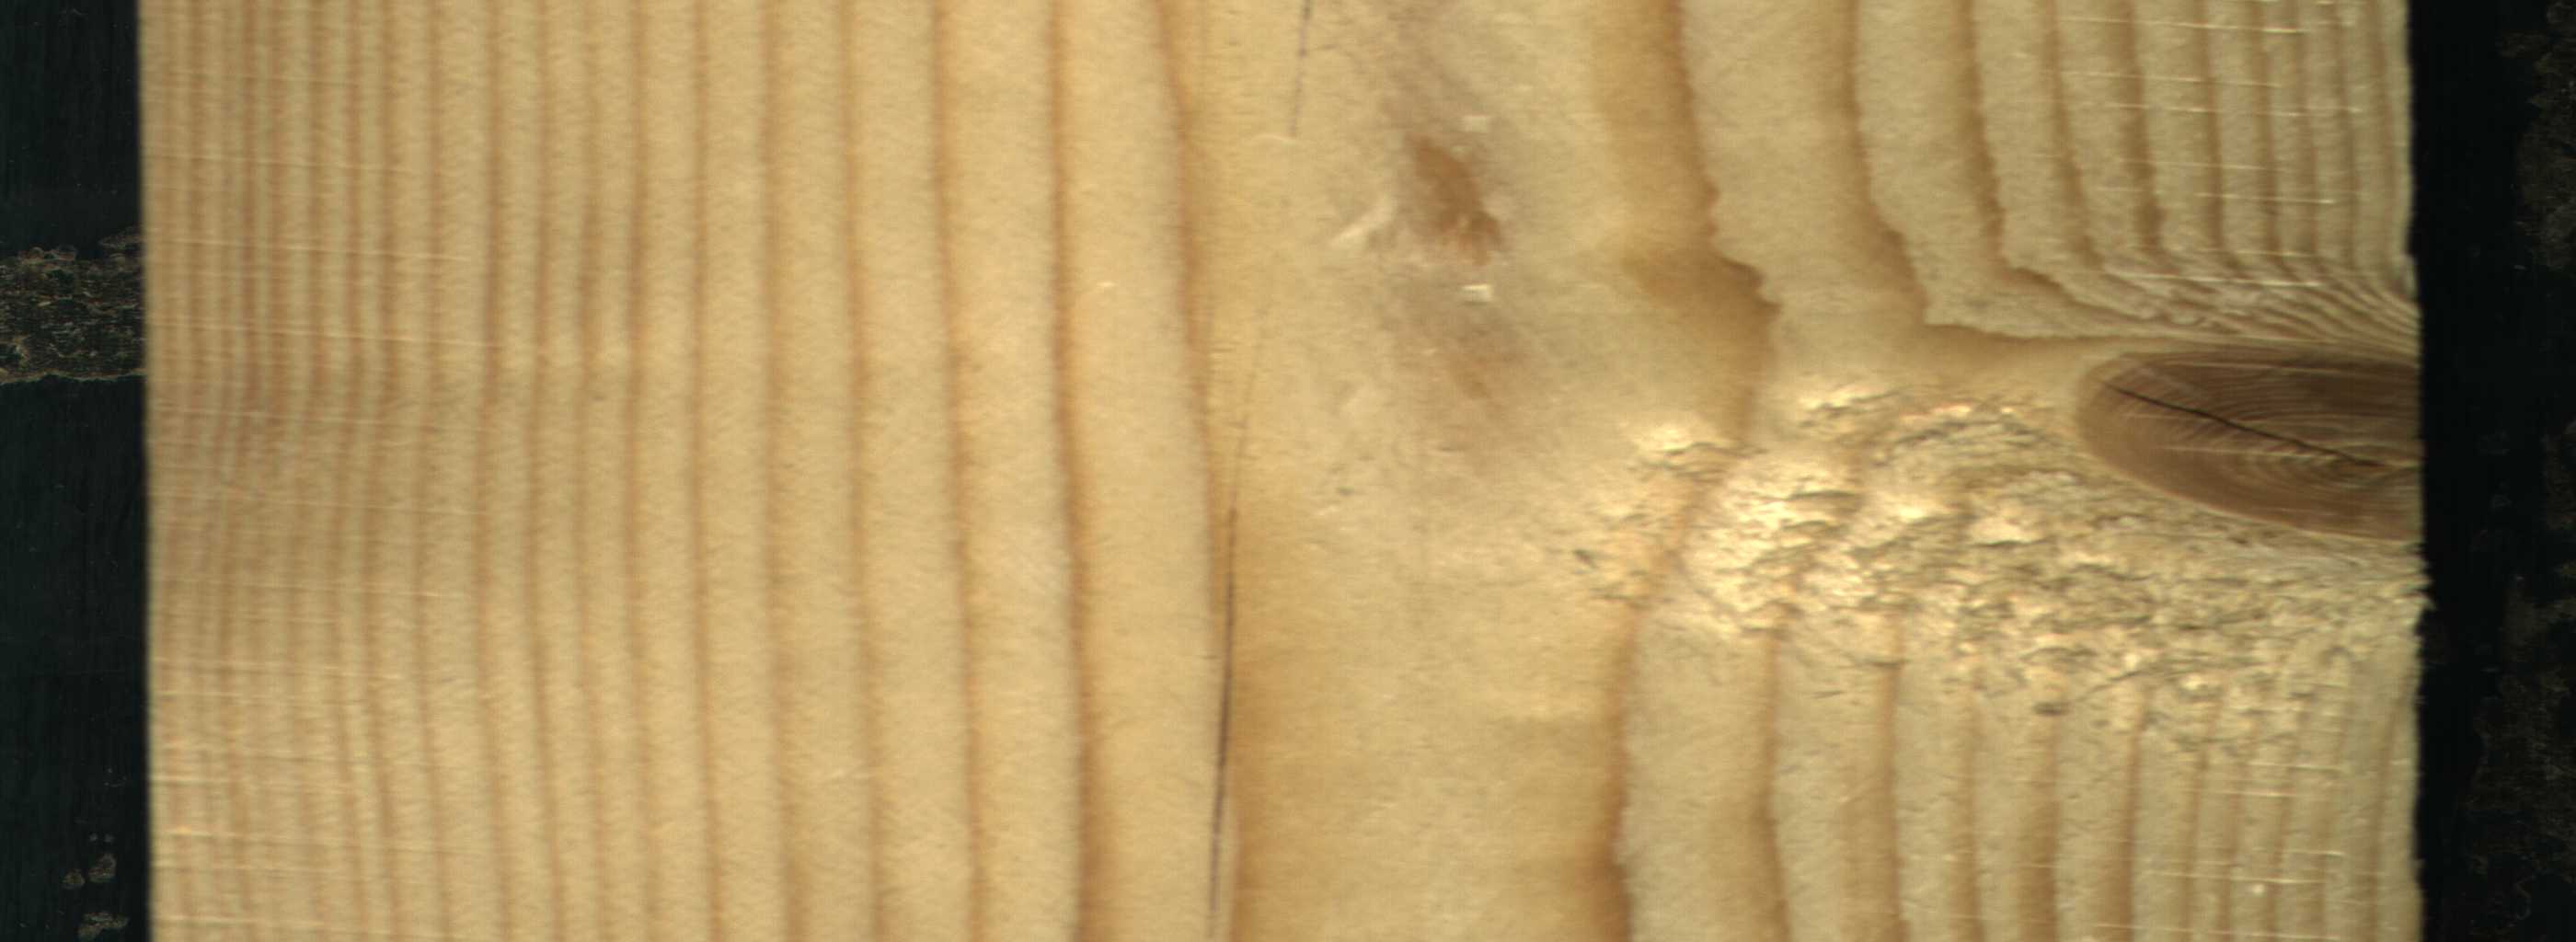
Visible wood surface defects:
Crack
knot_with_crack